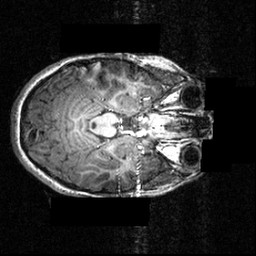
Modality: T1w
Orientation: axial
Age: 12
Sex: female
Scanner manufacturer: siemens
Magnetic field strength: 3.951 T
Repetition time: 1.5 s
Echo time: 0.00335 s